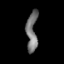
Tissue: skin
Cell type: Epithelial cells
Senescence score: 0.2573
Nuclear area (px): 428
Mean DAPI intensity: 115.993